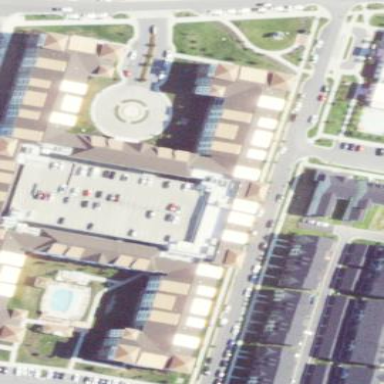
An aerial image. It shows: Multi-storey parking building with concrete surface.